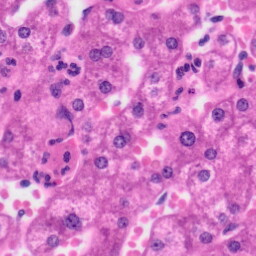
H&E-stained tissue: Liver